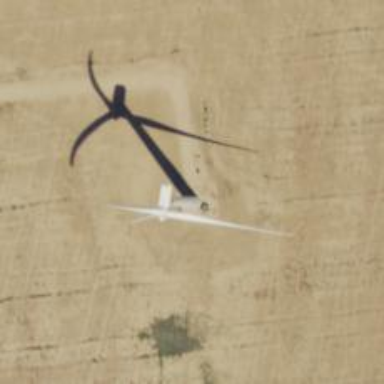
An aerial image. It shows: Wind generator using wind turbines of horizontal axis.